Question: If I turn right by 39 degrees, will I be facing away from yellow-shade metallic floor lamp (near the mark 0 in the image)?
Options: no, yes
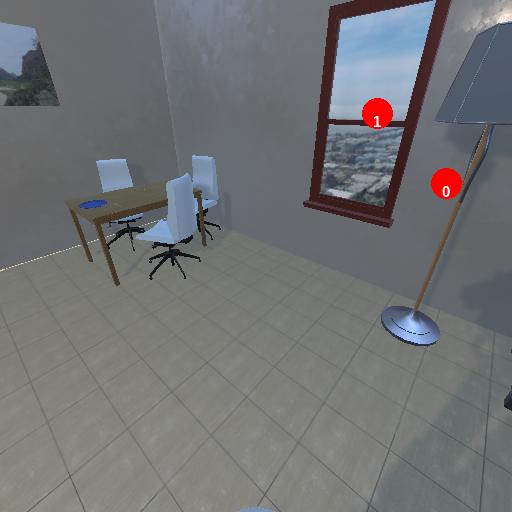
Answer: no